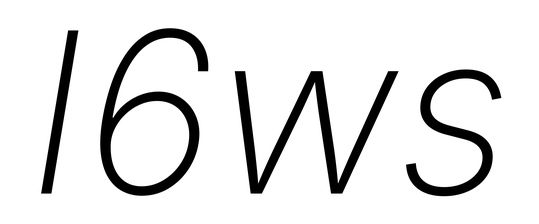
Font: Inter-Italic_ExtraLight_Italic